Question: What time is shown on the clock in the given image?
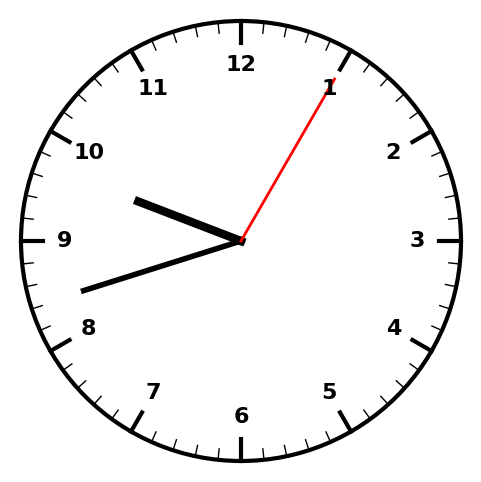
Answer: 09:42:05